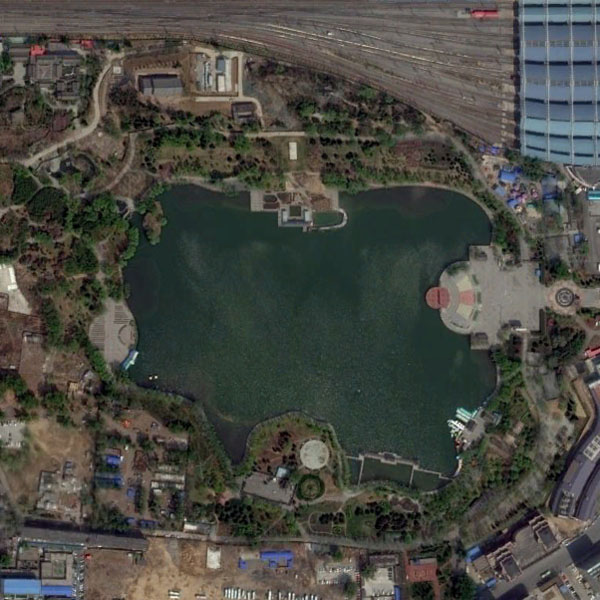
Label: Park